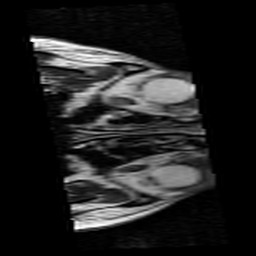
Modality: T2w
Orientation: axial
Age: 26
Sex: female
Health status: ill
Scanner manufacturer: siemens
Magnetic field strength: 3 T
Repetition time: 5 s
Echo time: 0.085 s